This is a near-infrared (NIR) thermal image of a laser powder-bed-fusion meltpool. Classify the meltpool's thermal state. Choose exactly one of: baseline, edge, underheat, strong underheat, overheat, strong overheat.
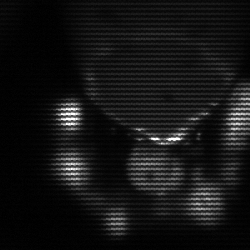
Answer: edge